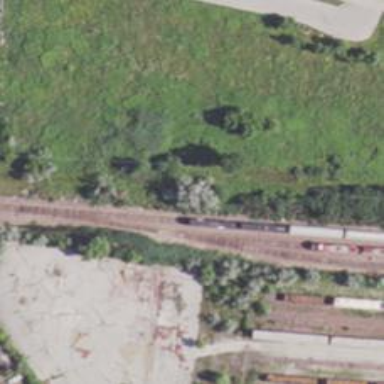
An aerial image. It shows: Railway yard used for servicing trains.